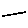
Label: line